Question: ## Issue
for text elements that are adjacent to icon elements, the glyph height is not aligned with the icon height. the text elements are styled by CSS with 'font-size: 20px;' and have consistent width for all their instances.

for the above case, the text should have the same height as the icon.
## Motivation
finding a way to make the letters a bit taller to take up the available vertical space, while keeping the 'font-size' as is. how to do that?
## What have I tried?
to increase the 'font-size' a bit, but came to conclusion i'll have to compromise for a smaller icon if I can't increase the letter height, thus the issue.
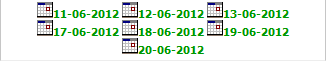
Answer: do it with css3 property 'Scale': (<URL>

'''
<span class="lower">lower size</span>
<span>normal size</span>
<span class="taller">taller size</span>
'''
'''
span {
font-size: 20px;
display: inline-block;
}
span.lower{ transform: scaleY(0.9); }
span.taller { transform: scaleY(1.1); }
'''
you can try to set various values of 'vertical-align' for images in your case:
'sub', 'super', 'bottom', 'top', 'middle'. This may help to solve your problem from another point.